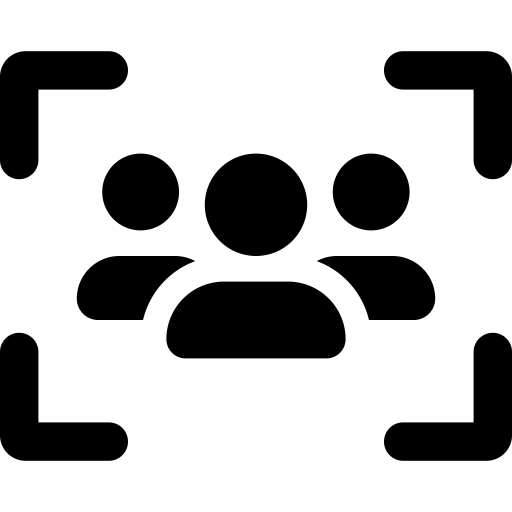
Tags: icon, FontAwesome, fa-icon, solid, users, viewfinder